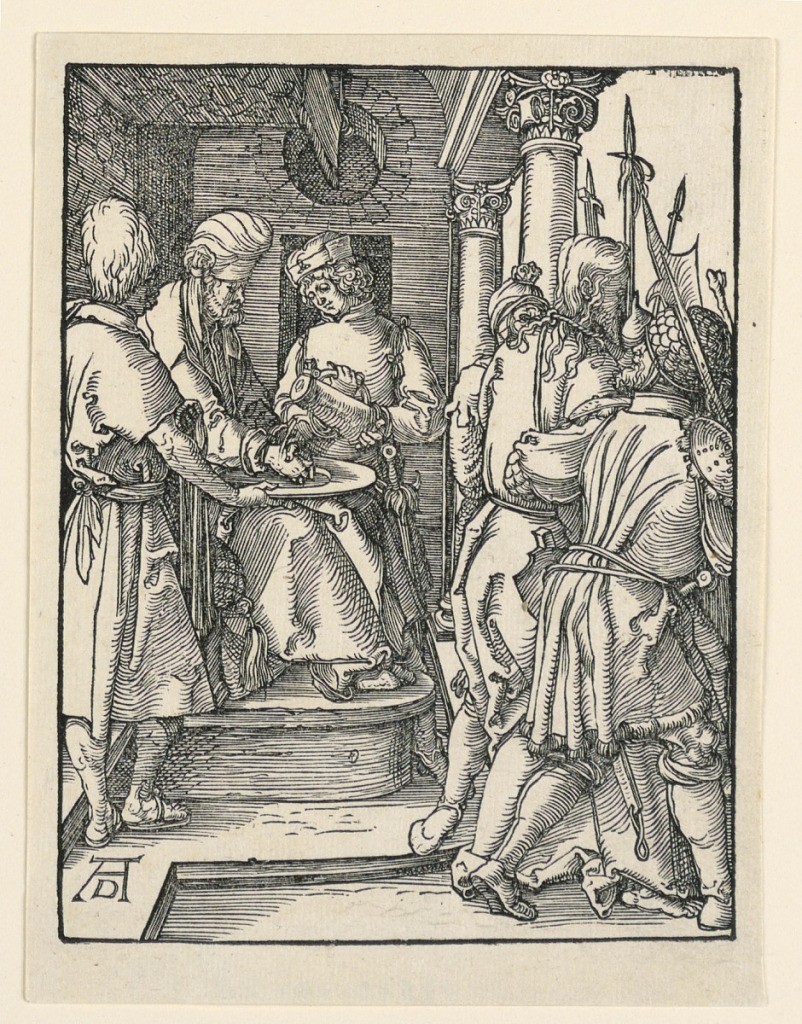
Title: Pilate Washing His Hands, from The Little Passion Series
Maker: Albrecht Dürer, German, 1471–1528
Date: ca. 1509–1511
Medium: Woodcut on paper
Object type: Print
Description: Pilate is seated on his throne at left, facing right. He washes his hands in a shallow basin, attended by a servant, who pours the water. Christ is shown being led away by soldiers, right. Monogram of Dürer, lower left.